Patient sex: M
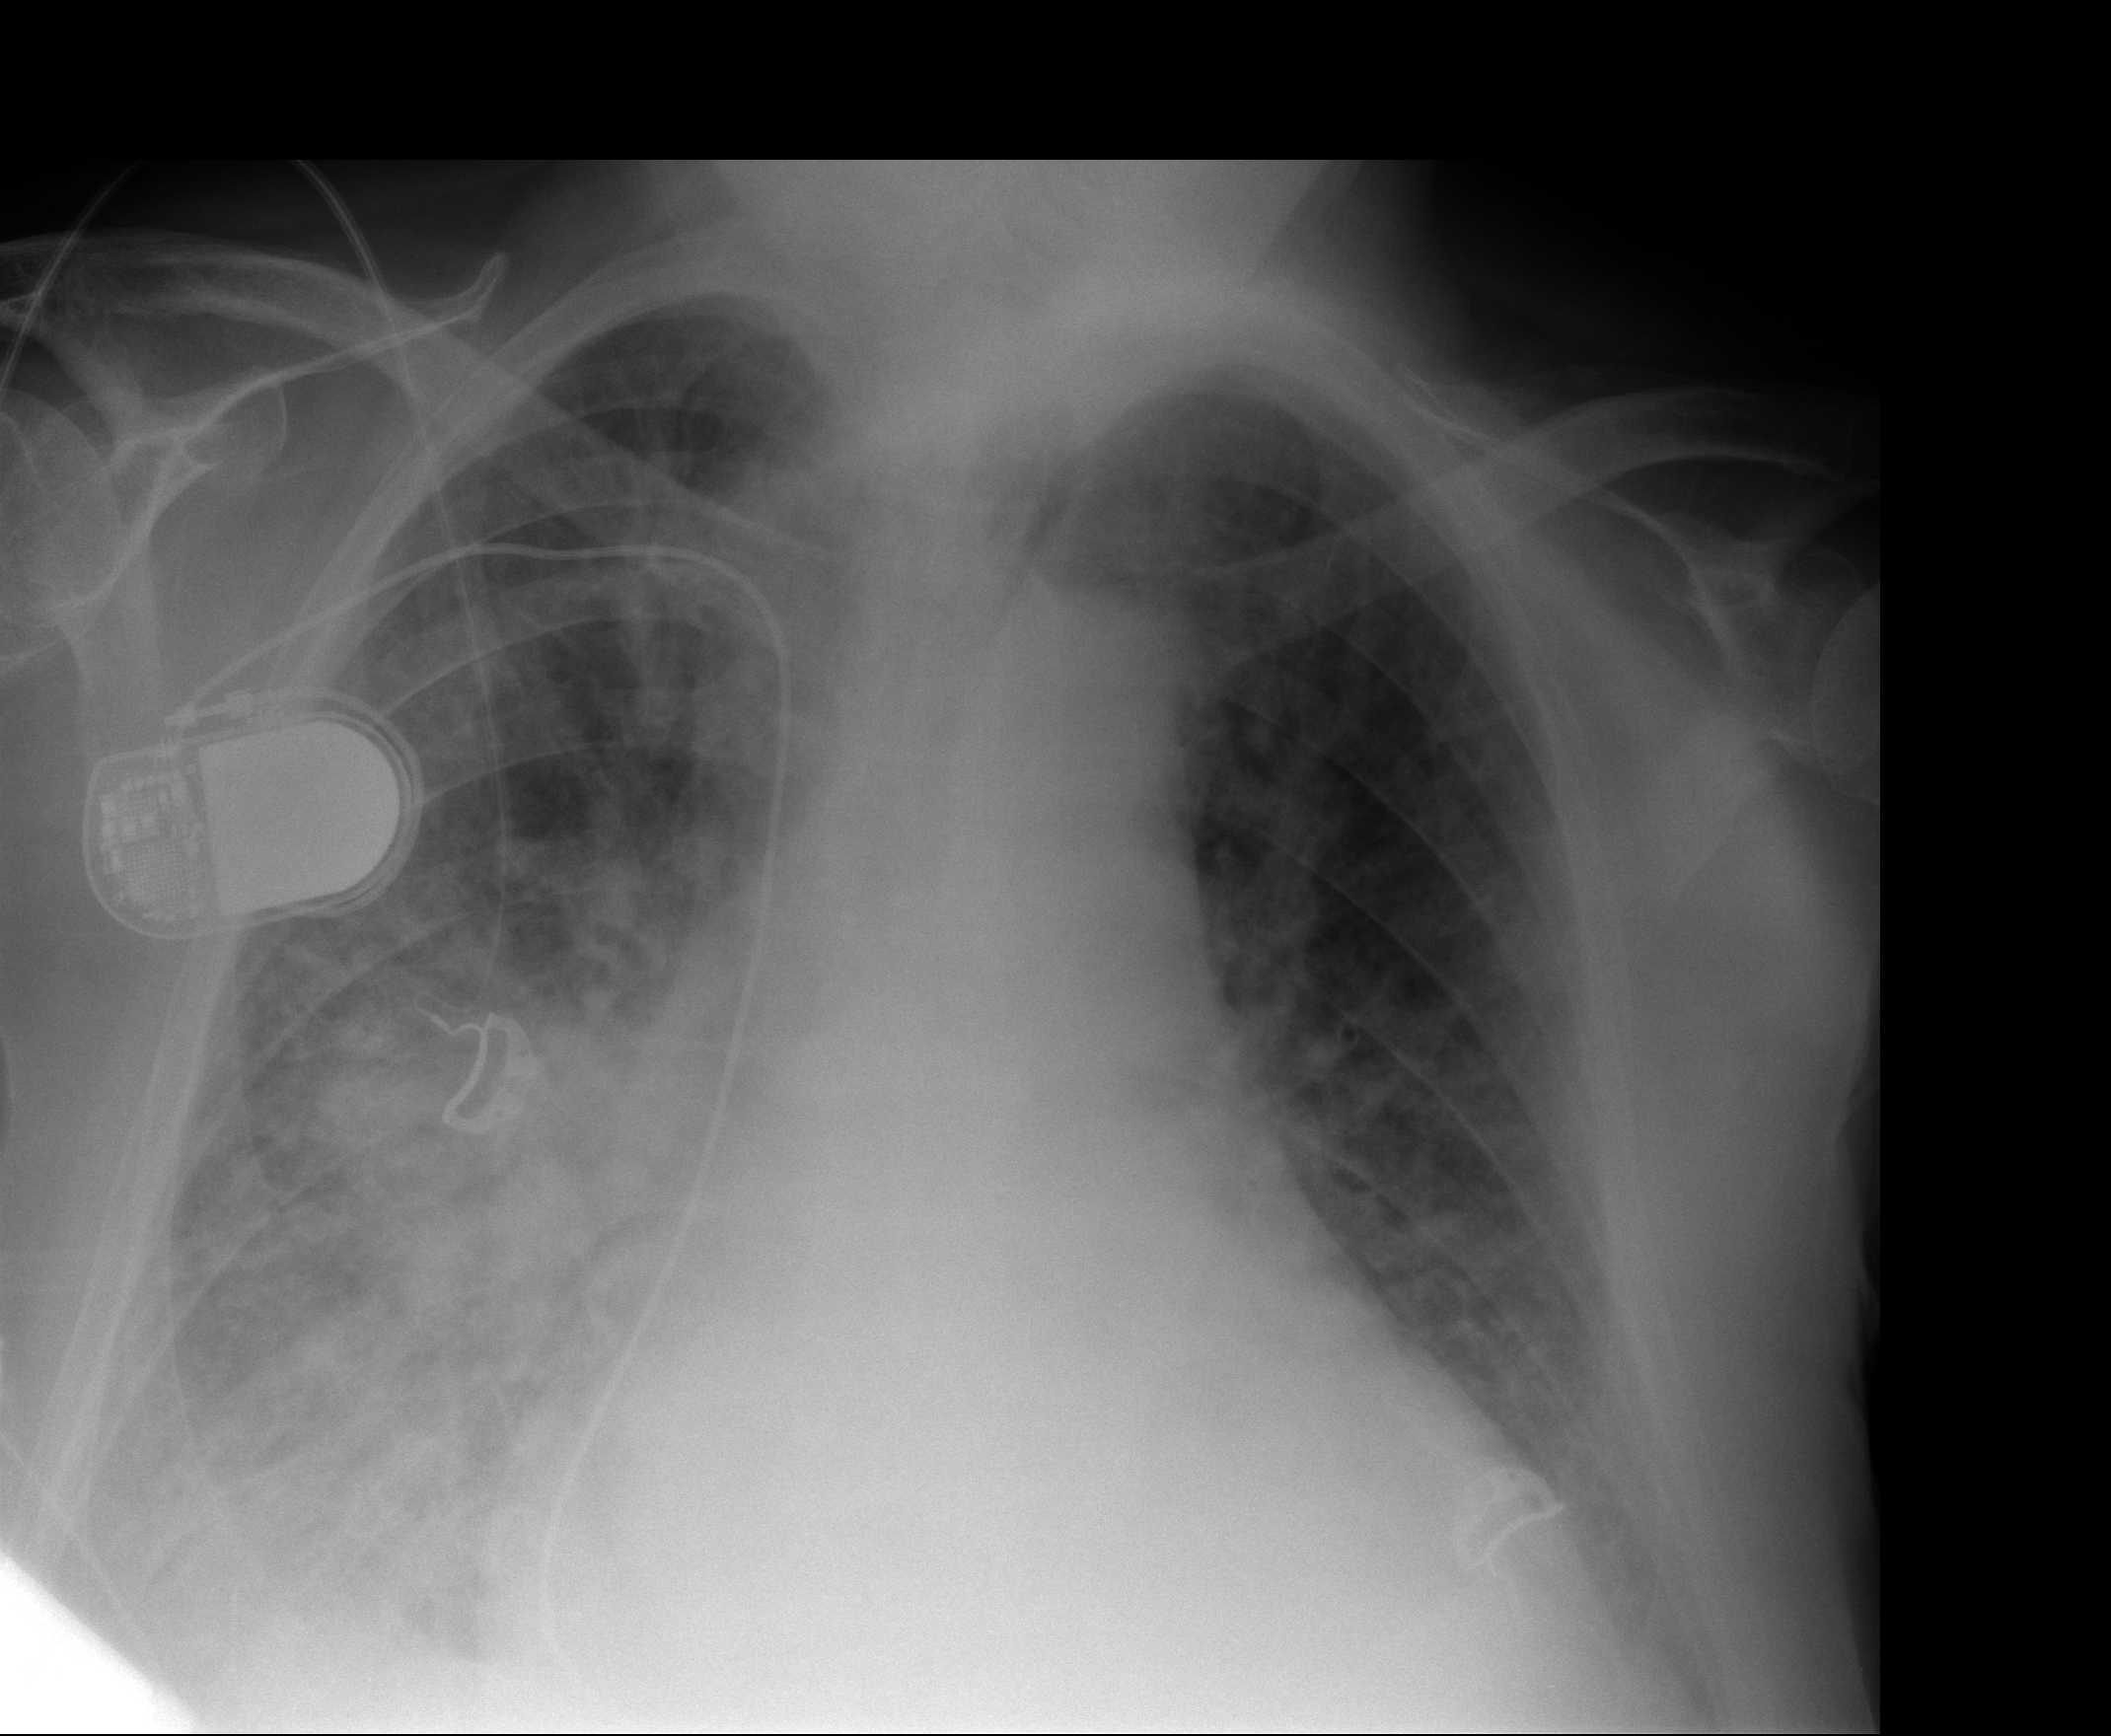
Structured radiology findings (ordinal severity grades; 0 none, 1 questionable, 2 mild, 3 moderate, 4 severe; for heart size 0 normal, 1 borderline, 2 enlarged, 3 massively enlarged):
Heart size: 3
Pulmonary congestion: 3
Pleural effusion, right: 2
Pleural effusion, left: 2
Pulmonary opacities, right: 3
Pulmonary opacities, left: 2
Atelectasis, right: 3
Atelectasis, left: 2